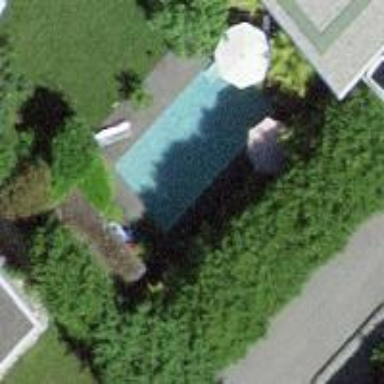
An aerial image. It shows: Swimming pool located in leisure land.